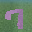
Label: 7